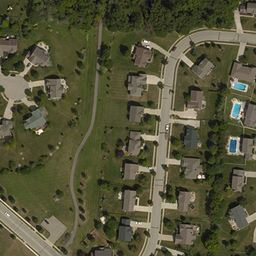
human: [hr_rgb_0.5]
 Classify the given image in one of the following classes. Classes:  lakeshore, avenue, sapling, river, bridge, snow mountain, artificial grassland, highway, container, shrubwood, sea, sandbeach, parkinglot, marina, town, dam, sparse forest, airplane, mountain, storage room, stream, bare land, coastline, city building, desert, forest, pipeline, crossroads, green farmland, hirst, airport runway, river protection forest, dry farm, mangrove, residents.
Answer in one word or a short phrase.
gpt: town